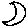
Label: moon